已知：如图，圆$O$半径长为$25$，弦$AB$长为$48$，点$C$是弧$AB$的中点．

\vspace{0.3cm}
\noindent\textbf{(1) 求弦$AC$长；}
\noindent\textbf{(2) 圆$O$的一个同心圆与弦$AC$所在的直线相切，求这个同心圆半径$r$的大小．}
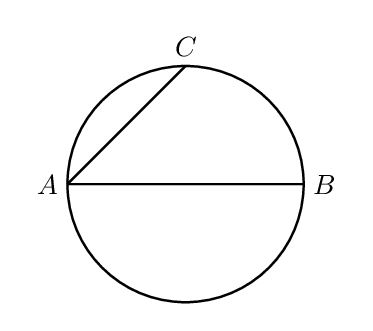
【解答】
\vspace{0.5cm}
\noindent\textbf{【详解】(1) 解：如图，连接$OA$,$OC$,$OC$交$AB$于$H$，}

\noindent\textbf{$\because C$是弧$AB$的中点，}
\noindent\textbf{$\therefore OH \perp AB$，}
\noindent\textbf{$\therefore AH = \dfrac{1}{2}AB = 24$，}
\noindent\textbf{在$\text{Rt}\triangle OAH$中，$OA = 25$,$AH = 24$，}
\noindent\textbf{根据勾股定理得：$OH = \sqrt{25^2 - 24^2} = 7$，}
\noindent\textbf{$\therefore HC = OC - OH = 25 - 7 = 18$，}
\noindent\textbf{在$\text{Rt}\triangle AHC$中，根据勾股定理得：$AC = \sqrt{24^2 + 18^2} = 30$，}
\noindent\textbf{$\therefore AC$的长为$30$．}

\vspace{0.3cm}
\noindent\textbf{(2) 过$O$作$OG \perp AC$于$G$，}
\noindent\textbf{$\because OA = OC$，}
\noindent\textbf{$\therefore AG = \dfrac{1}{2}AC = 15$，}
\noindent\textbf{$\because OA = 25$，}
\noindent\textbf{$\therefore OG = \sqrt{OA^2 - AG^2} = 20$，}
\noindent\textbf{答：这个同心圆半径$r$的大小为$20$．}
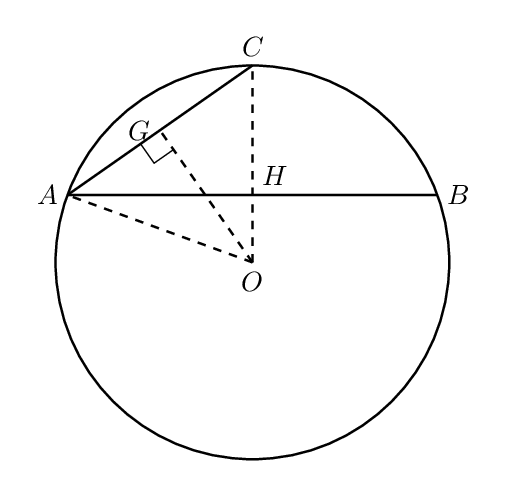